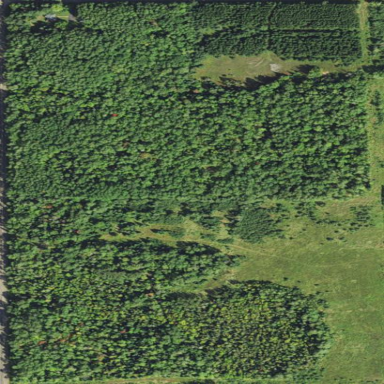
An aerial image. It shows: Serene woodland landscape.